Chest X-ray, PA view. Patient: 62 years old, sex M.
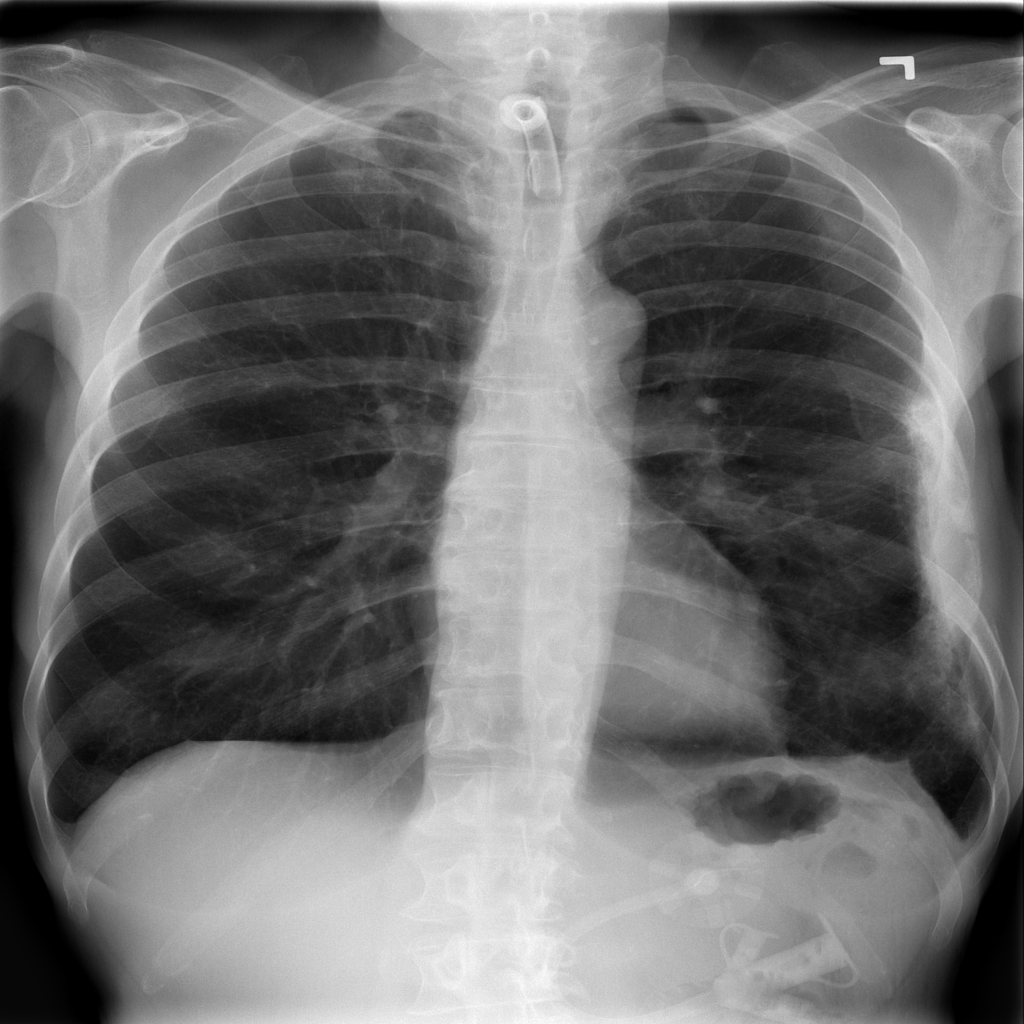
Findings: No Finding